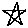
Label: star